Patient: sex M, age 43
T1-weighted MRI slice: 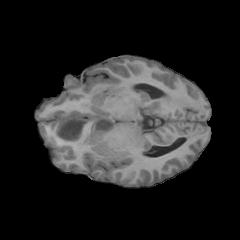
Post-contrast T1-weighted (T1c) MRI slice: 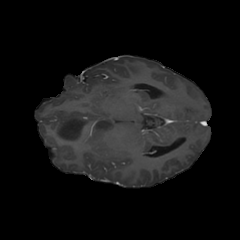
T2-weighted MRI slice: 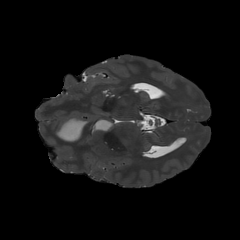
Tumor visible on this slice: yes
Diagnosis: Astrocytoma, IDH-mutant
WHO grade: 4